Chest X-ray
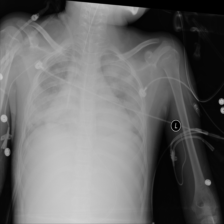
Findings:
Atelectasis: negative
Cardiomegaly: negative
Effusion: negative
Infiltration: negative
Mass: negative
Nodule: negative
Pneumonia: negative
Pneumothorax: negative
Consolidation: negative
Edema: negative
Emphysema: negative
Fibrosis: negative
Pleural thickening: negative
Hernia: negative